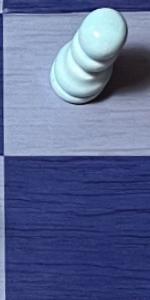
Label: Empty